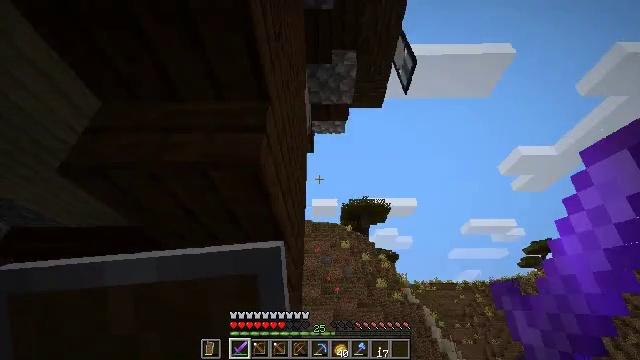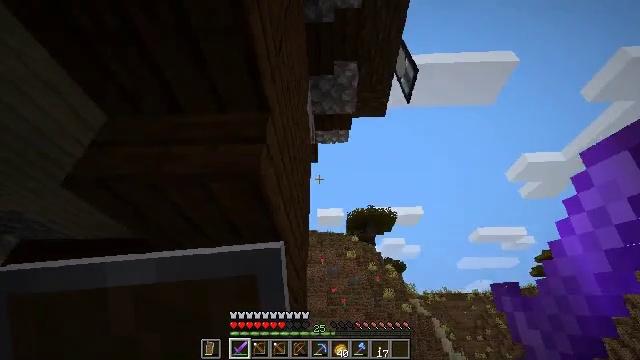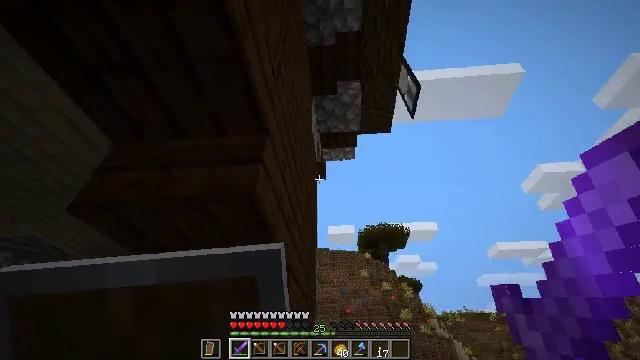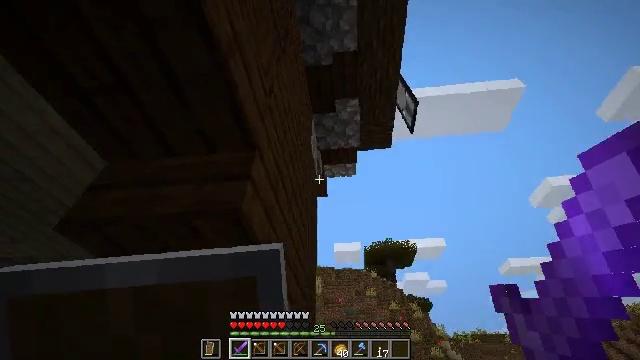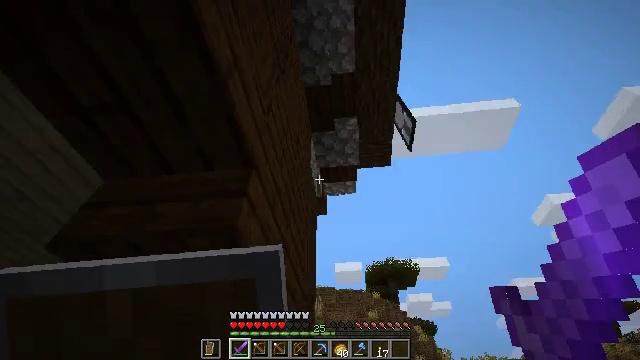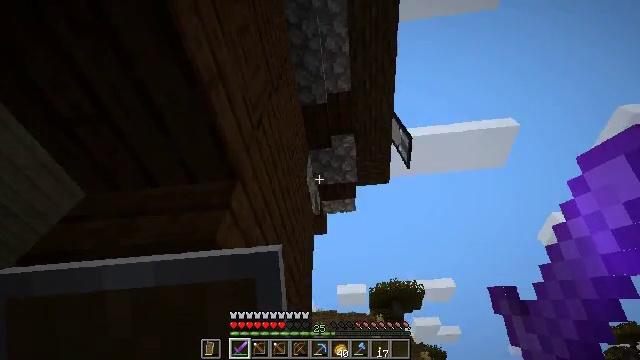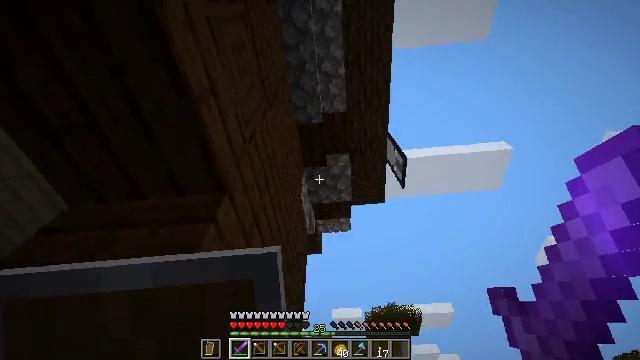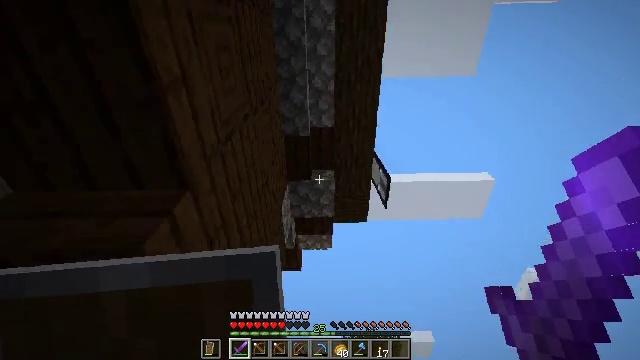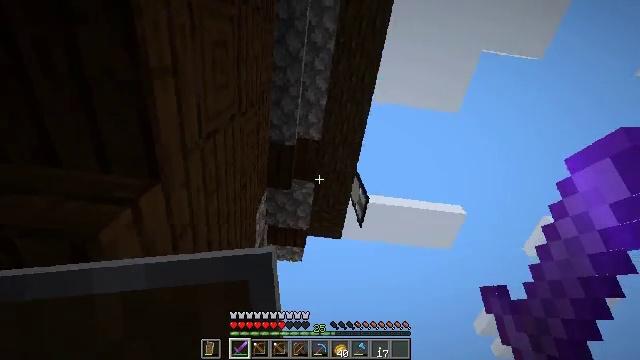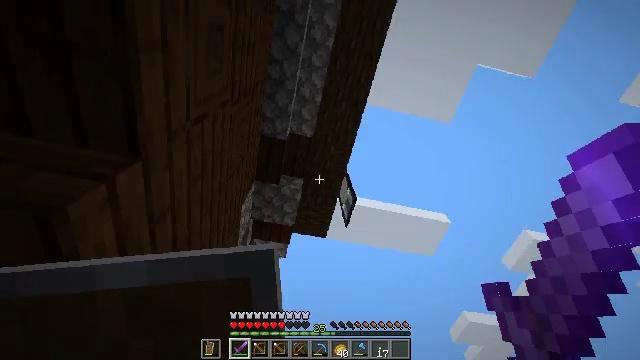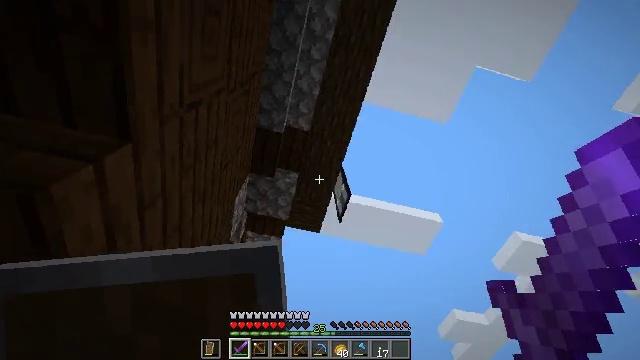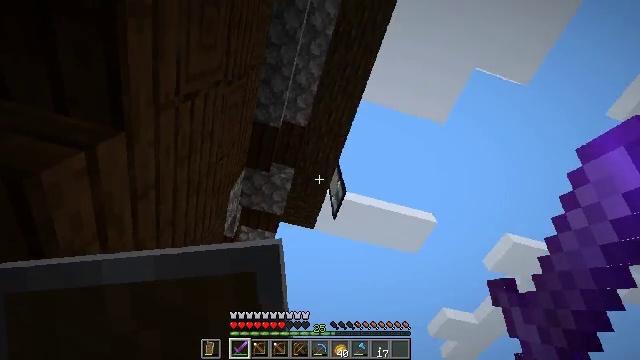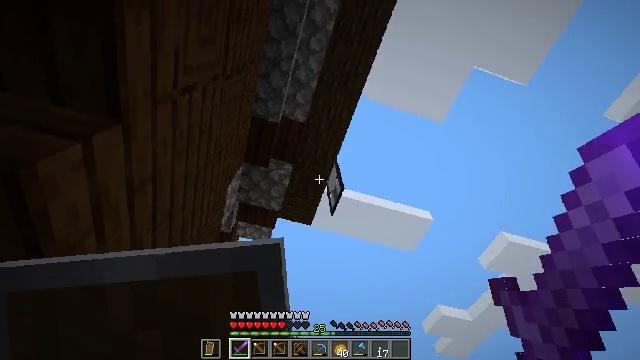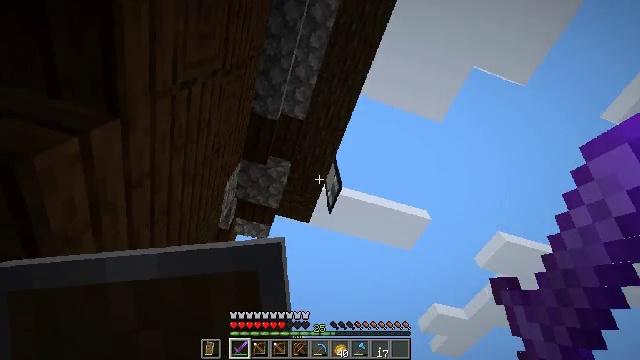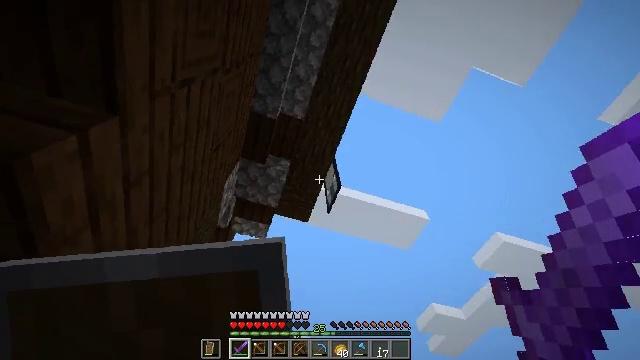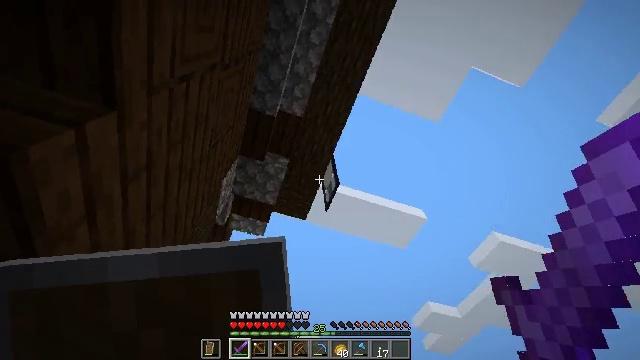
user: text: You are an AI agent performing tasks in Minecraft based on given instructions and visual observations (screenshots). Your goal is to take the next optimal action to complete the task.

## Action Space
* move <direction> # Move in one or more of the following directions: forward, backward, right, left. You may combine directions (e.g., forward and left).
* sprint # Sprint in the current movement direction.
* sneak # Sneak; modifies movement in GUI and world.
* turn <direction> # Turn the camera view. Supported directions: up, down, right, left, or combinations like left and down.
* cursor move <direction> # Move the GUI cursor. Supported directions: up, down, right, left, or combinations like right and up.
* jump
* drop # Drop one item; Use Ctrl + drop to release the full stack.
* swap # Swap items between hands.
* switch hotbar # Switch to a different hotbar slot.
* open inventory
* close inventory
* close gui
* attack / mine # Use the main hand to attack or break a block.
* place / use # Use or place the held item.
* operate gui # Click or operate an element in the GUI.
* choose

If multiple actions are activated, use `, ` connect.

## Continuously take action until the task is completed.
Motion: motion action
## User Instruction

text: Gather the white wall banner for decoration.
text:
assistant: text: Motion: move right, sneak, turn left and up
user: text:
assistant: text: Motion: move right, sneak, turn left and up
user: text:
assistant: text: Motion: move forward and move right, sneak, turn left and up
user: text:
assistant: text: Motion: move forward and move right, sneak, turn up
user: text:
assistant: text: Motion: move forward and move right, sneak, turn up
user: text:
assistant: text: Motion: move forward and move right, sneak, turn right and up
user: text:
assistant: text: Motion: move forward and move right, sneak, turn right and up
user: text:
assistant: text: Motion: sneak, turn right and up
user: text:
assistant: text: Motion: sneak, turn right
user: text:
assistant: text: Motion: sneak, turn right
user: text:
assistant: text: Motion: sneak, turn right
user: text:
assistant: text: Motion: sneak
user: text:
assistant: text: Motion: sneak
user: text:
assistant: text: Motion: sneak
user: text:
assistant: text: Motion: sneak
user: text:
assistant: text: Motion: sneak
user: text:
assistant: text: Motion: sneak
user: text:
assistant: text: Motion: sneak
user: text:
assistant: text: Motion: sneak
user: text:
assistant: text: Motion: sneak, turn left and down
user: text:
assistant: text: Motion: sneak, turn left and down
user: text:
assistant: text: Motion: sneak, turn left and down
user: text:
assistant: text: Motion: turn left and down
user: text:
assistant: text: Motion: turn left and down
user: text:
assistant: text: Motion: move forward, turn left and down
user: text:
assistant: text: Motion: move forward
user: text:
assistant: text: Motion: move forward, turn down
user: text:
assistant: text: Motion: move forward, turn down
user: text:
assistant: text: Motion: move forward, turn down
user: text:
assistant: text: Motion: move forward, turn down